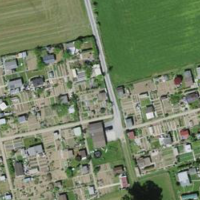
EUNIS habitat code: 53
Species observed at this site:
Portulaca oleracea